Question: I have a farily large multidimensional Javascript array which I'm passing to my PHP file with an AJAX POST as such:
'''
$.ajax({
type: "POST",
dataType: 'json',
url: "forms/scripts/testArray.php",
data: {
header: header,
gridData: gridData
}
});
'''
'gridData' is my multidimensional array which has 1000 elements with each of their child arrays containing 3 elements. When I debug and look at the data in my PHP file, there are only about 350 elements from the array that arrived from the 'POST'.
Using Firebug, I get this info about File Size Sent and File Size Received:

As you can see, the little pop-up is telling me the AJAX call sent 462.8 KB but only 4.9 KB was actually received. Is this true? Is that why I'm only getting part of the array I'm attempting to POST?
Also, is this the best way to move a multidimensional array from Javascript to PHP via an AJAX POST?
I appreciate any help you can offer!
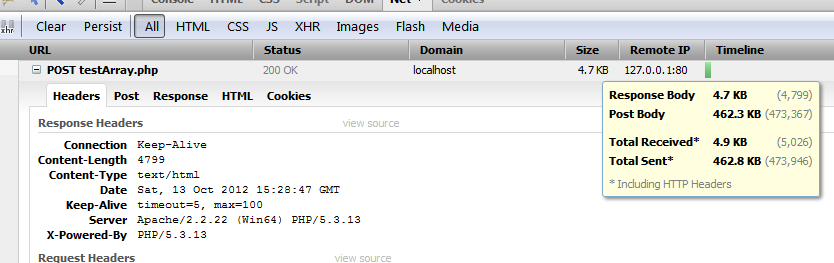
Answer: Probably, something in the toolchain is limiting the maximum amount of stuff that can be sent/received. This can either by in your webserver (Apache probably), or (more likely) in your PHP settings. PHP has some settings like post_max_size, max_input_time, max_input_nesting_level, max_input_vars, etcetera. You should check out these settings!